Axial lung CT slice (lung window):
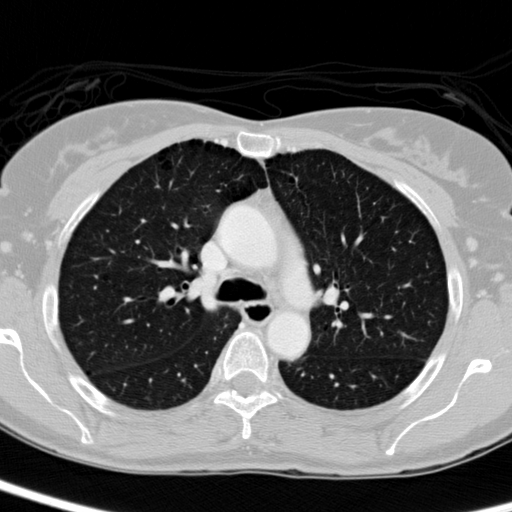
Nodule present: no